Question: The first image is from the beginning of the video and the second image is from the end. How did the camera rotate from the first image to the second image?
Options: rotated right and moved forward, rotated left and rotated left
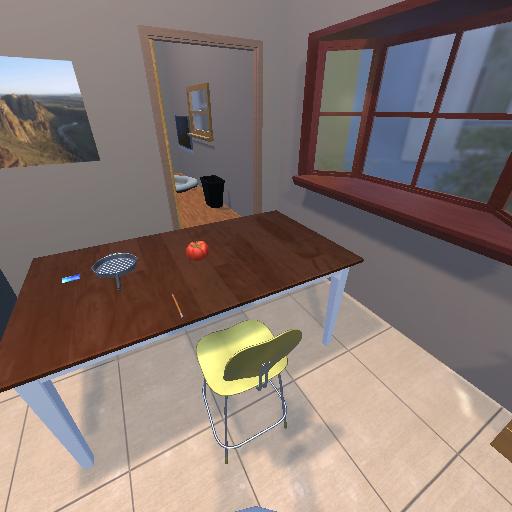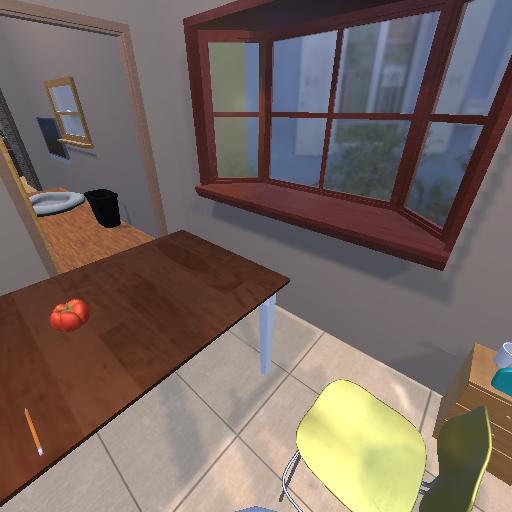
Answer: rotated right and moved forward